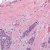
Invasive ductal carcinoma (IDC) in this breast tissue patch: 1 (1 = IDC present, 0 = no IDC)